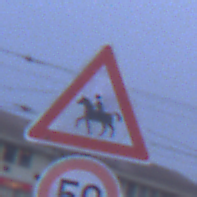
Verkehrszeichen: ReiterRechts
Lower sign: Geschwindigkeit50
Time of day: SunriseSunset
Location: Outdoor (Urban)
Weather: Overcast
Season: NotSpecified
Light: Natural